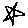
Label: star